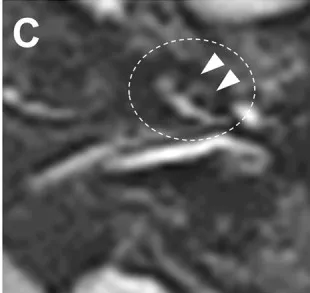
Axial three-dimensional fluid-attenuated inversion recovery images obtained 4 h after intravenous administration of gadolinium reveal cochlear endolymphatic hydrops (EH) with dilation of the scala media in the left ear.
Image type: radiology (mri)